Aerial crown-view tile of a tropical tree (Barro Colorado Island, Panama), acquired 20250915:
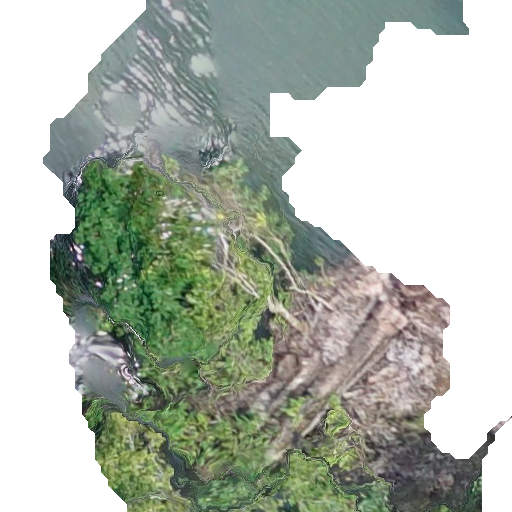
Species: Anacardium excelsum
GBIF accepted scientific name: Anacardium excelsum
Crown area: 257.759 m²